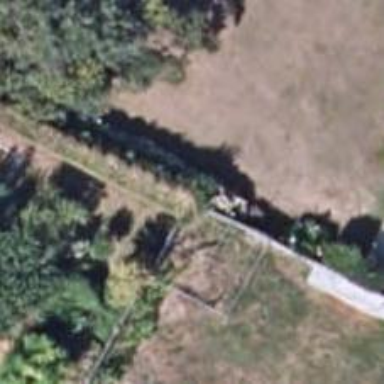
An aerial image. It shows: Fence is in the image.